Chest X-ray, AP view. Patient: 23 years old, sex F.
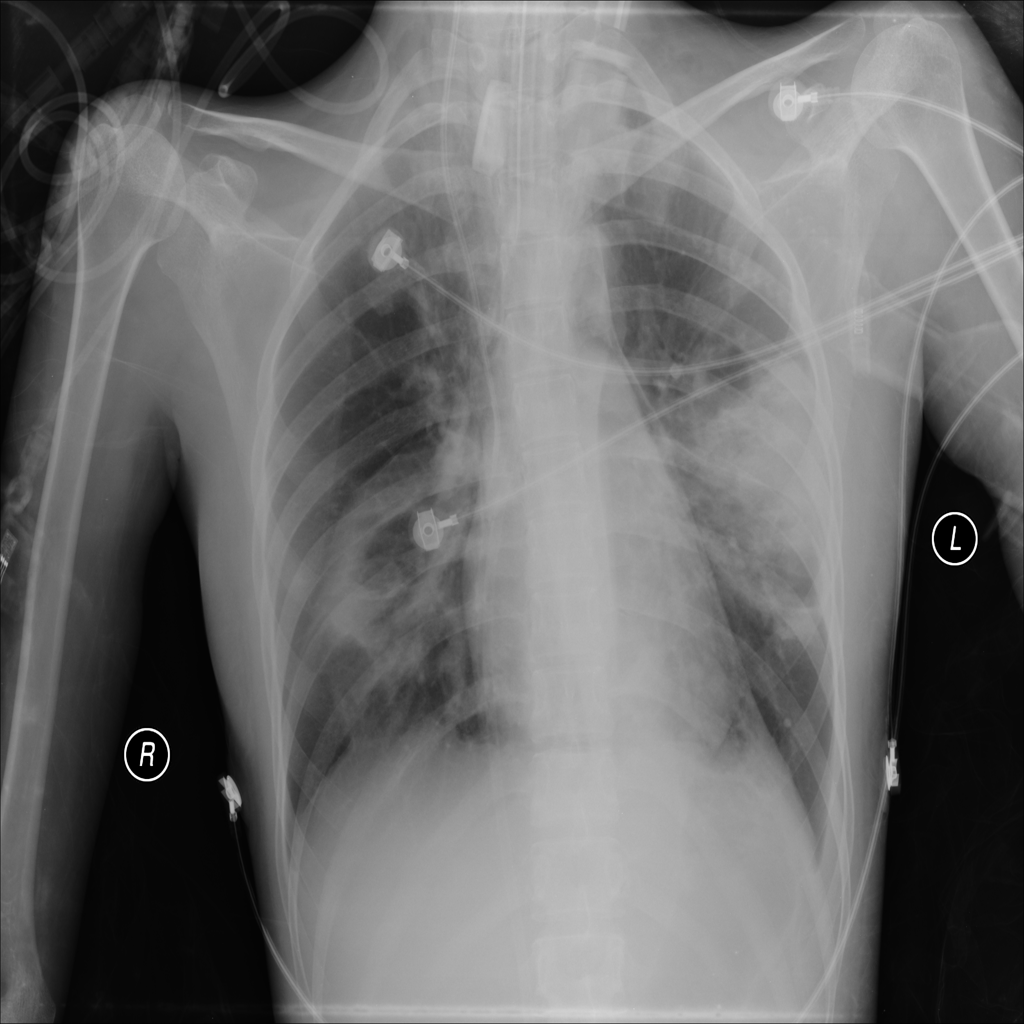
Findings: Effusion, Pleural_Thickening